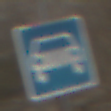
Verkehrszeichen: Kraftfahrstrasse
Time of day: MorningAfternoon
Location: Outdoor (Nature)
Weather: PartlyCloudy
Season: Winter
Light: Natural